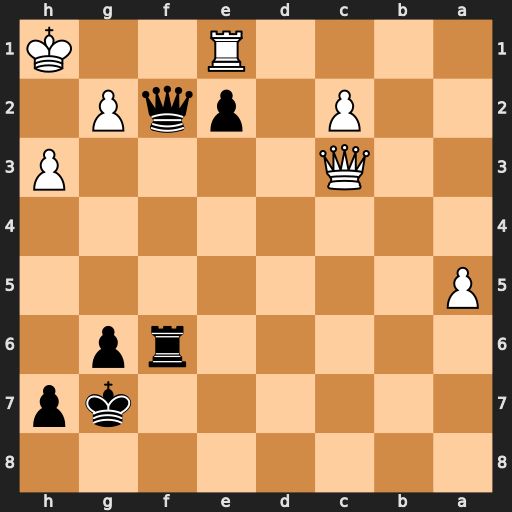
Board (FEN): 8/6kp/5rp1/P7/8/2Q4P/2P1pqP1/4R2K
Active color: b
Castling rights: -
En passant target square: -
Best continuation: Qxe1+ Qxe1 Rf1+